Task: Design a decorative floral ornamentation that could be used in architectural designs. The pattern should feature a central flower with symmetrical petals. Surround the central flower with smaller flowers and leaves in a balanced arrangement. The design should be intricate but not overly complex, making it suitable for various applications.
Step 128:
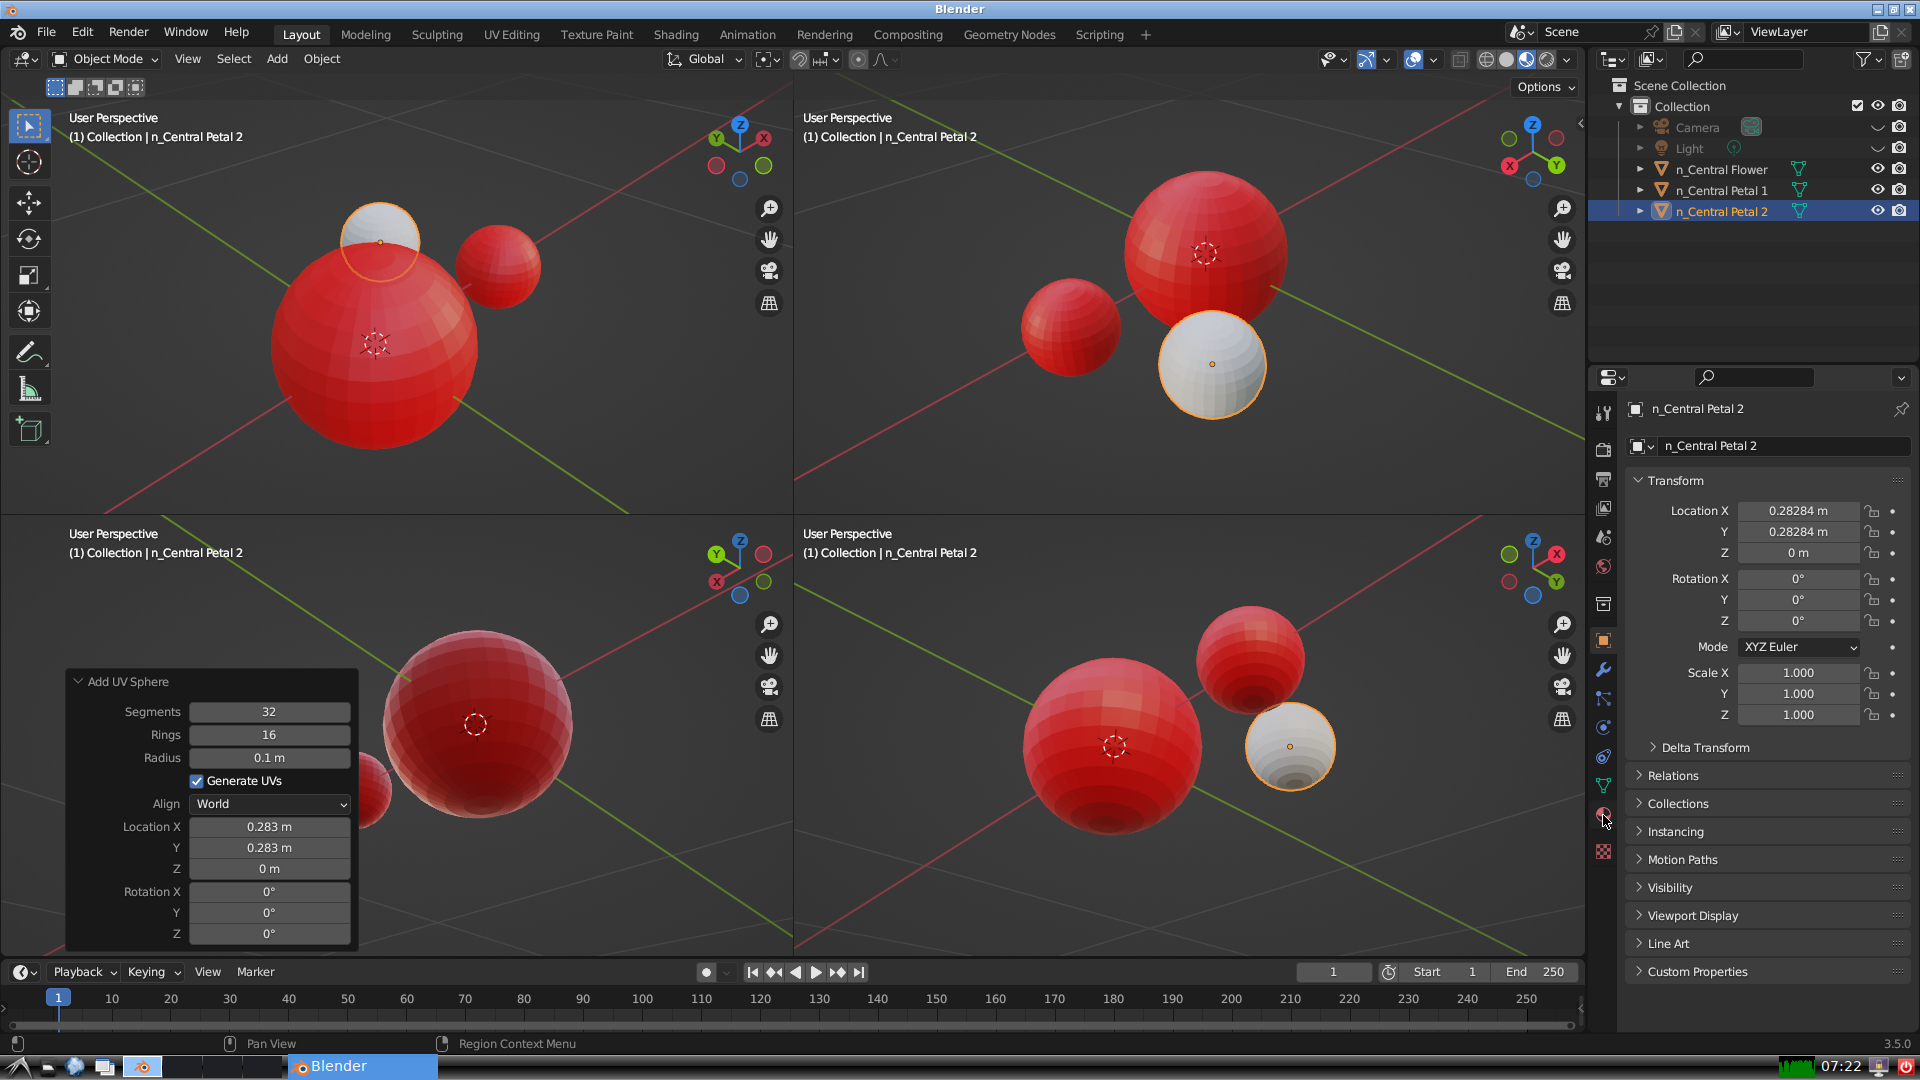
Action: click: no